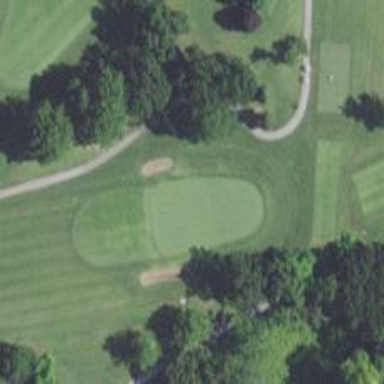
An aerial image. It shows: Golf hole.